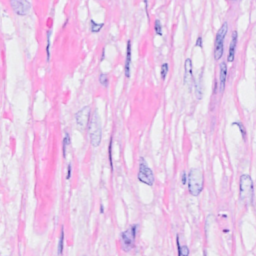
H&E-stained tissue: Breast